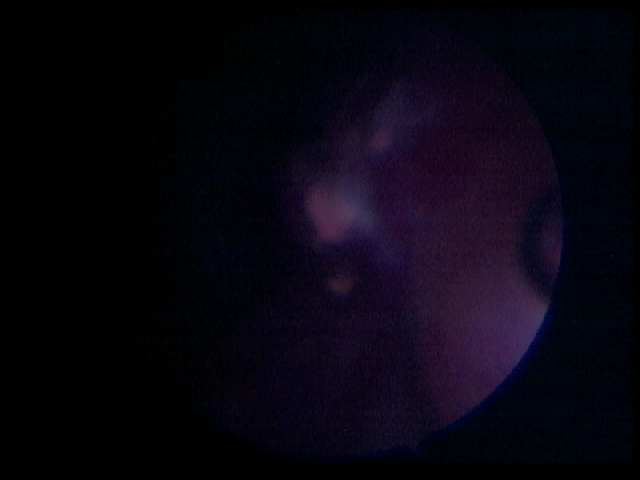
Modality: BLC
Class: Malignant
Subclass: HighGradePapillary
Lesion: L1
Stage: T2
Morphology: Non-papillary
Bladder cancer association: Yes